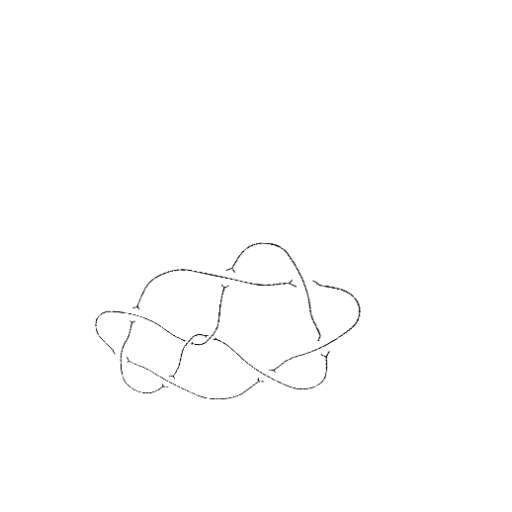
Crossing number: 9